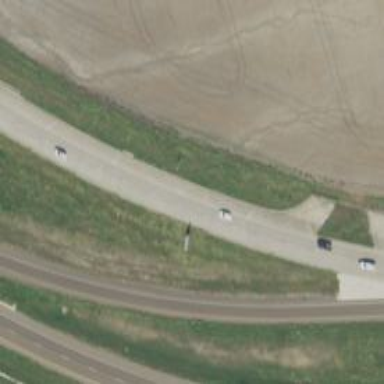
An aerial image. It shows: Secondary road with frontage road.